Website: home-depot
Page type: delivery-shipping
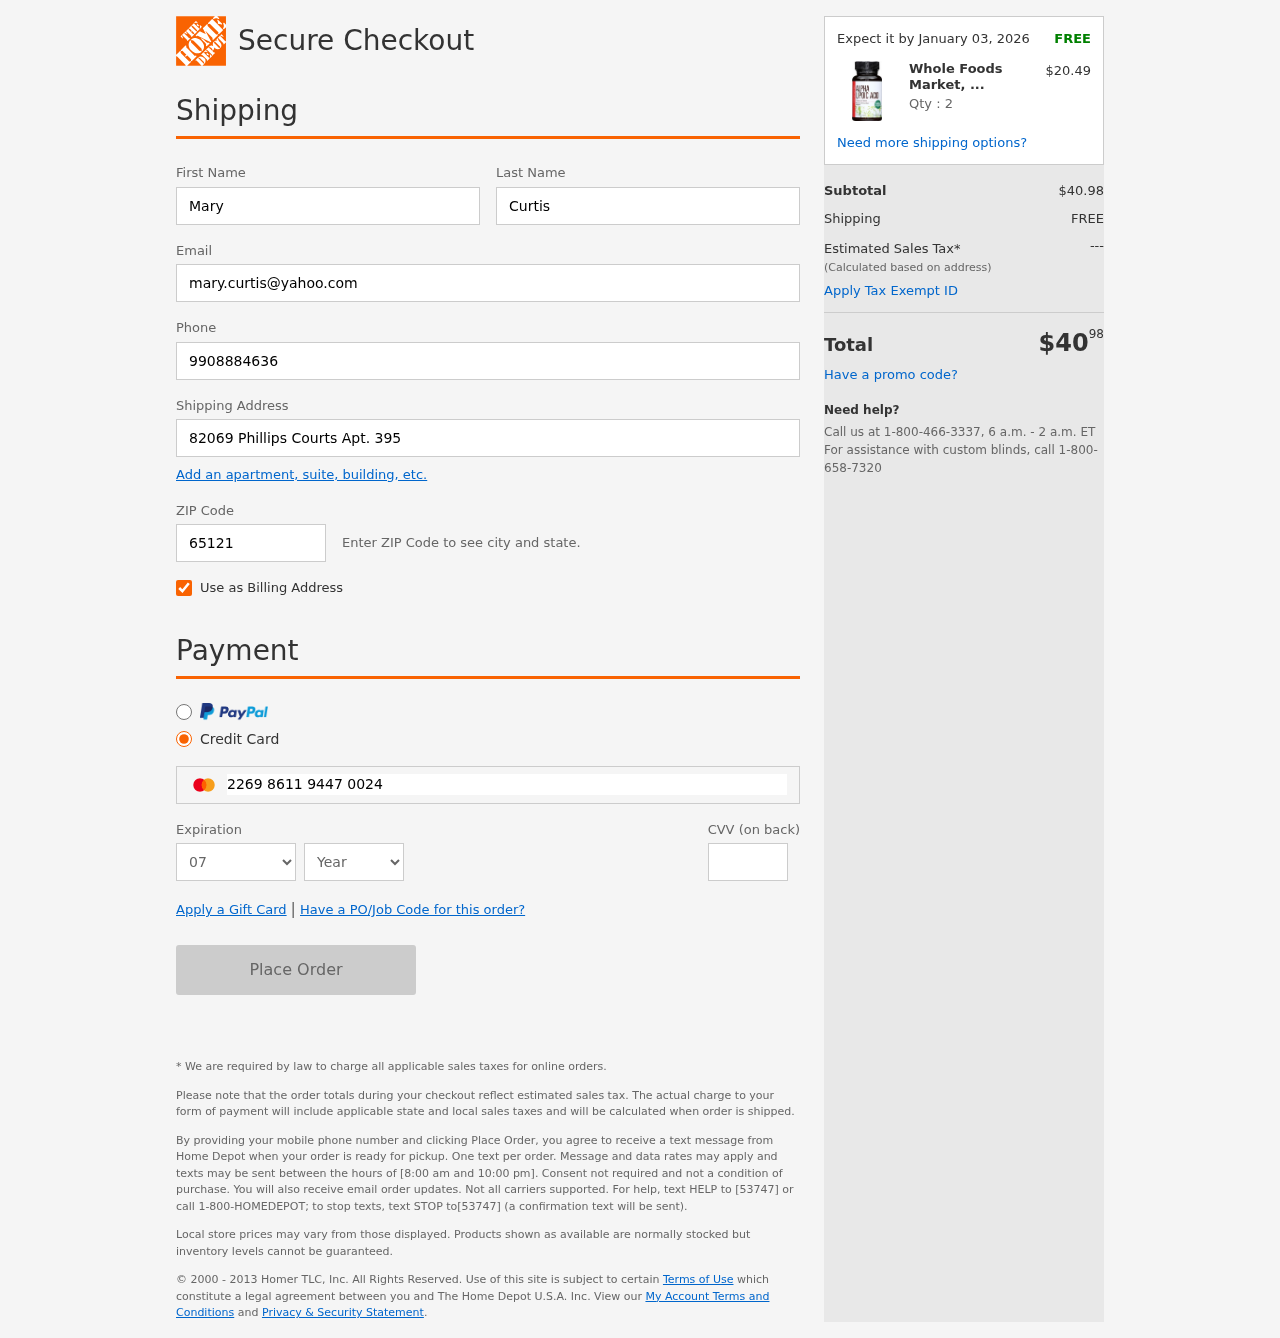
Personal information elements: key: PII_CARD_CVV
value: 989
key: PII_CARD_EXPIRY_MONTH
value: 07
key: PII_CARD_EXPIRY_YEAR
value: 26
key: PII_CARD_NUMBER
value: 2269 8611 9447 0024
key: PII_EMAIL
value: mary.curtis@yahoo.com
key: PII_FIRSTNAME
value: Mary
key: PII_LASTNAME
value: Curtis
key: PII_PHONE
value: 9908884636
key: PII_POSTCODE
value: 65121
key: PII_STREET
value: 82069 Phillips Courts Apt. 395
Product elements: key: PRODUCT1_NAME
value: Whole Foods Market, Alpha Lipoic Acid 100mg, 90 ct
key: PRODUCT1_PRICE
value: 20.49
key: PRODUCT1_QUANTITY
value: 2
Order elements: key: ORDER_DELIVERY_DATE
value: Expect it by January 03, 2026
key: ORDER_SUBTOTAL
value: $40.98
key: ORDER_SHIPPING_COST
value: FREE
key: ORDER_TOTAL
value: $4098